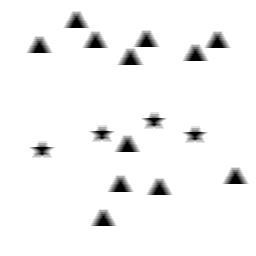
Squares: 0
Triangles: 12
Stars: 4
Total shapes: 16